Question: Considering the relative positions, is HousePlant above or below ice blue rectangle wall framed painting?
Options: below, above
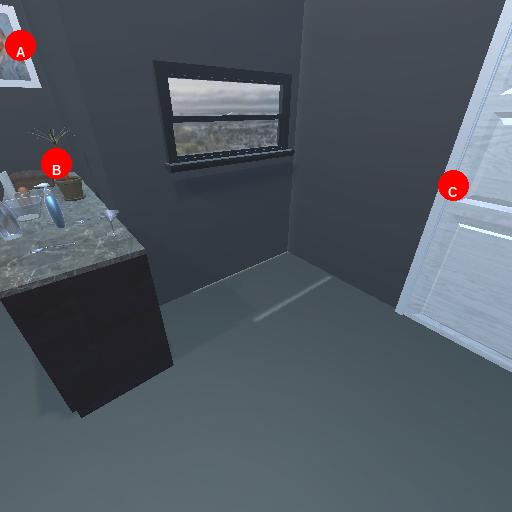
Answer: below